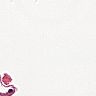
Metastatic tissue present: no